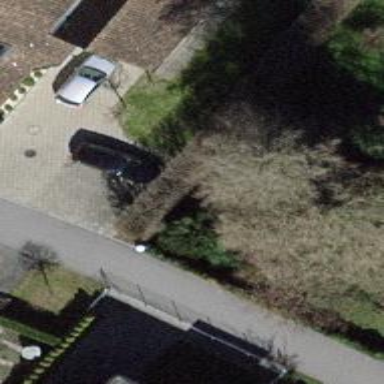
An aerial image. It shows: Hedge barrier.